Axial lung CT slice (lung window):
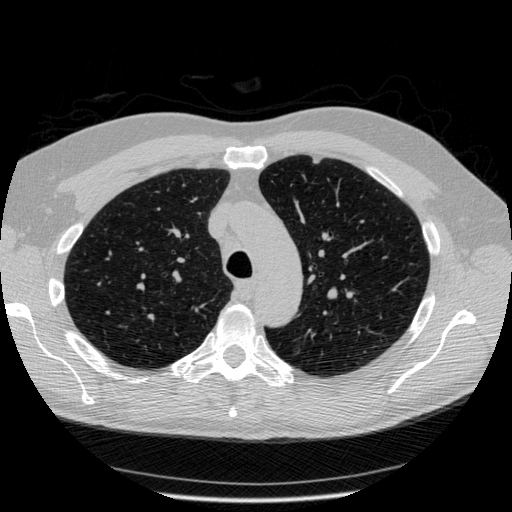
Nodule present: no